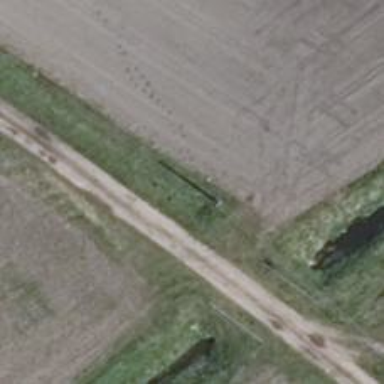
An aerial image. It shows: Power pole.